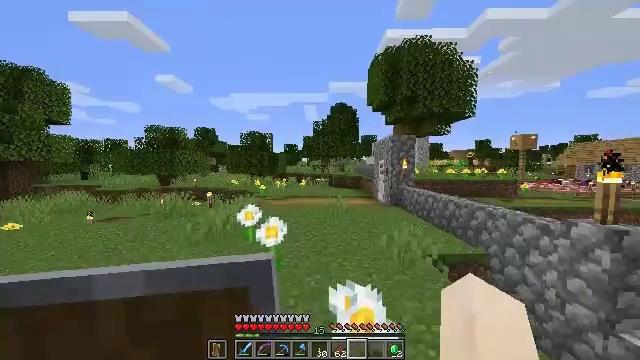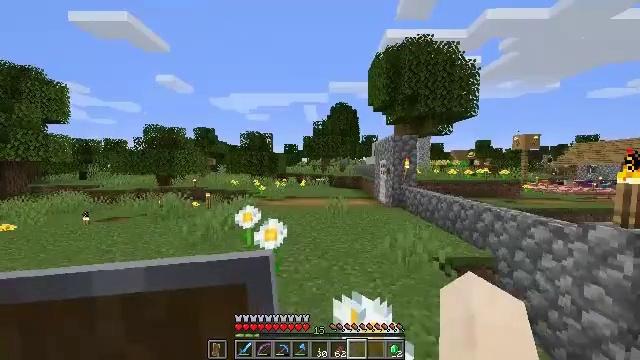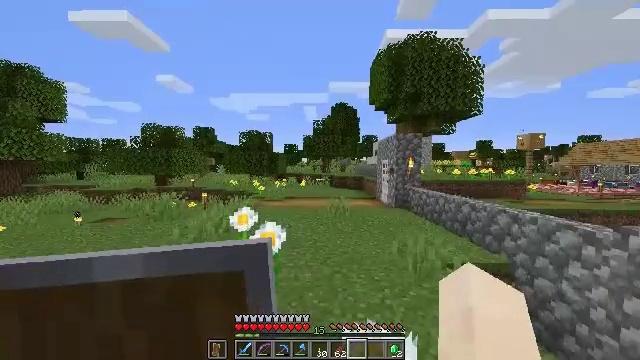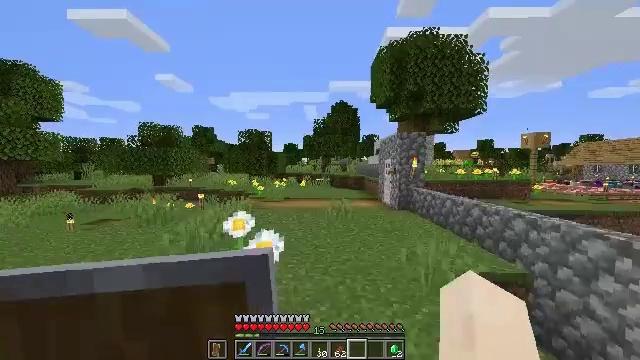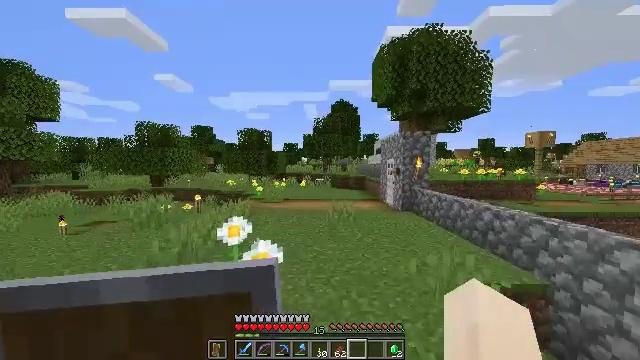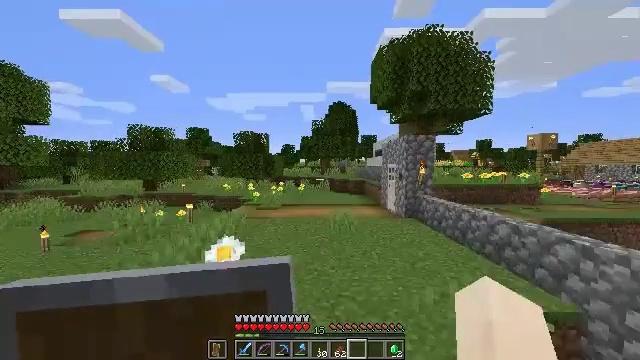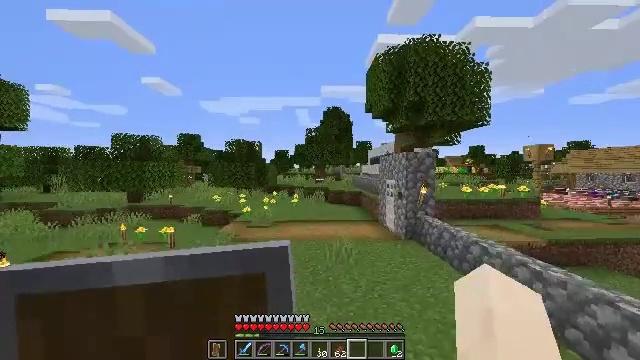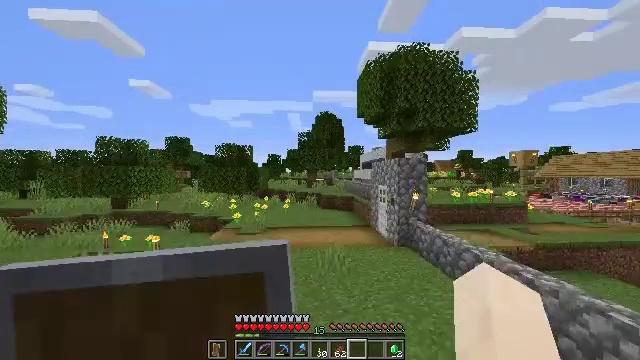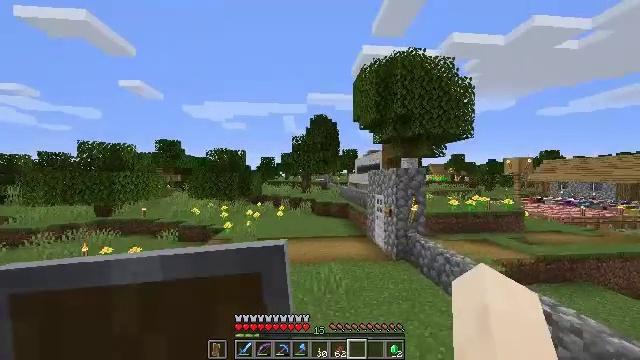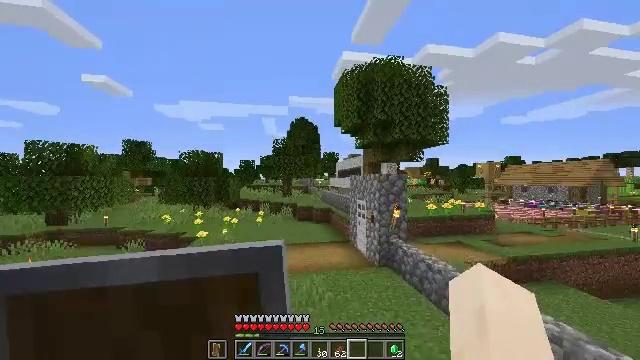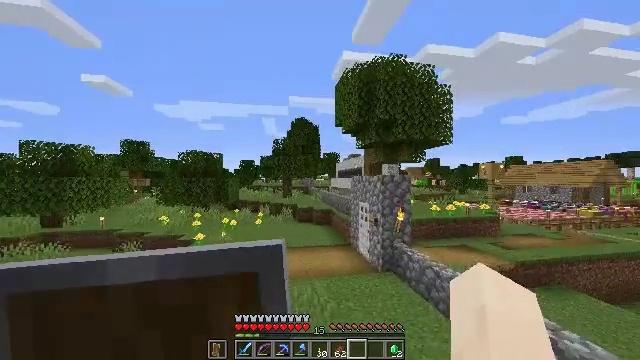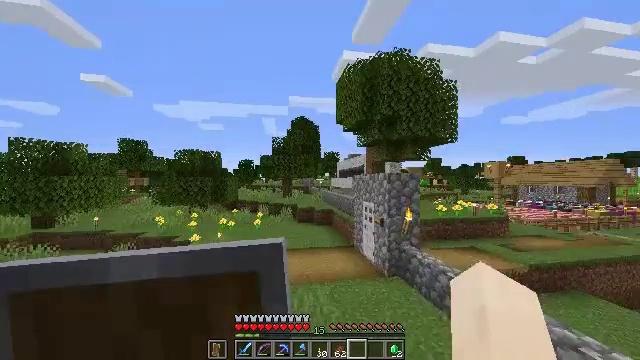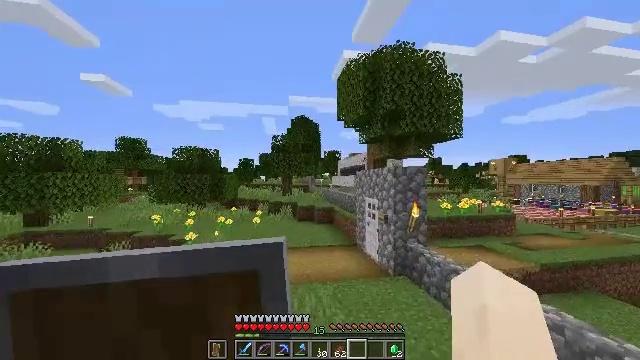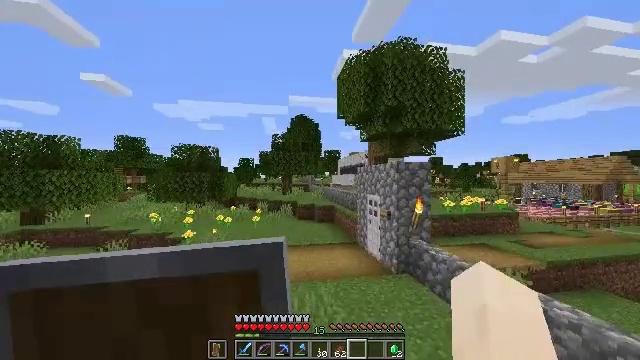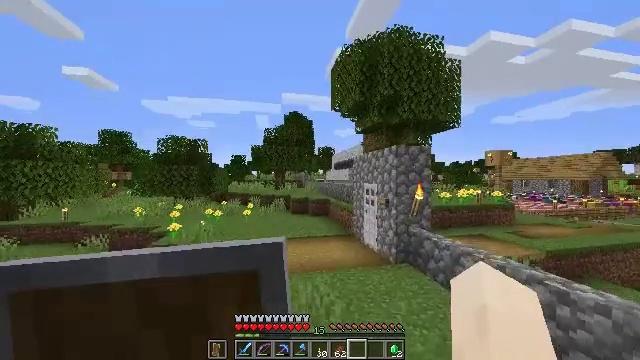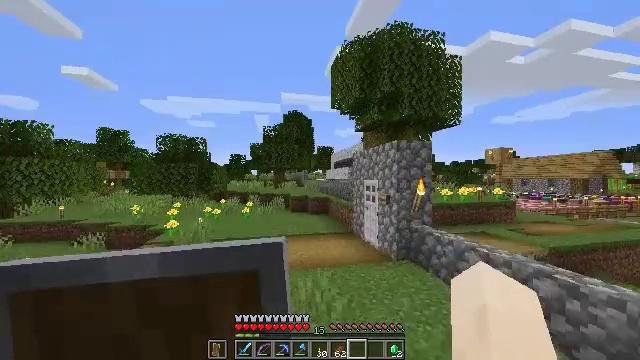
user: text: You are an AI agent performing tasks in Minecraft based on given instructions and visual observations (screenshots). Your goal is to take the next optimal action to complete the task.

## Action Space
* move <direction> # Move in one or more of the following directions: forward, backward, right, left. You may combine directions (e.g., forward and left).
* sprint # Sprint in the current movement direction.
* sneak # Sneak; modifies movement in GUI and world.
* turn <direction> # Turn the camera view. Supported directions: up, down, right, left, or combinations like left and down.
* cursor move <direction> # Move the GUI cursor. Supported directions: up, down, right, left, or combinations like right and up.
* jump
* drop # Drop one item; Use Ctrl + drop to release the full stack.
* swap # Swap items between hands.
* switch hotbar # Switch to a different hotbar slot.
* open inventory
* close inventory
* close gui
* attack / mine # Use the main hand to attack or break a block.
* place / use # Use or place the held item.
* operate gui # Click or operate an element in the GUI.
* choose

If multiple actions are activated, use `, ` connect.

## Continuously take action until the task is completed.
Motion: motion action
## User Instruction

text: Pick up the oxeye daisy.
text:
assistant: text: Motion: move forward
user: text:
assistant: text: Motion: move forward
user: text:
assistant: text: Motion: move forward
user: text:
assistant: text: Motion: move forward
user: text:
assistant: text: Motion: move forward, jump
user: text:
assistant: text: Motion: move forward, turn right, jump
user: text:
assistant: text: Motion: move forward, turn right and up, jump
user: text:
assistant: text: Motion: move forward, turn right
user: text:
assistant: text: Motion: move forward, turn right
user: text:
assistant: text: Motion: move forward
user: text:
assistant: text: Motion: move forward
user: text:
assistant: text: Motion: move forward
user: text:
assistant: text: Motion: move forward
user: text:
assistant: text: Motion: move forward, turn right
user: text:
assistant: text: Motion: move forward
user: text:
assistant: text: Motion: move forward
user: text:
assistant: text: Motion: move forward
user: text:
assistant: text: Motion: move forward
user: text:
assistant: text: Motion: move forward
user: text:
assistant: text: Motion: move forward
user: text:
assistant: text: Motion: move forward, turn right
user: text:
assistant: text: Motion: move forward, turn right and up
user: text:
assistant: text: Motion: move forward and move left, turn right
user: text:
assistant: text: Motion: move forward and move left, turn right
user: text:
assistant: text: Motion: move forward and move left, turn right and down
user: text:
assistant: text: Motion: move forward and move left, turn right and down
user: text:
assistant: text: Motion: move forward and move left, turn right, use / place
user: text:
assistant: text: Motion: move forward and move left, use / place
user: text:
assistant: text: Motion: move forward and move left
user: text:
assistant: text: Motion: move forward, use / place